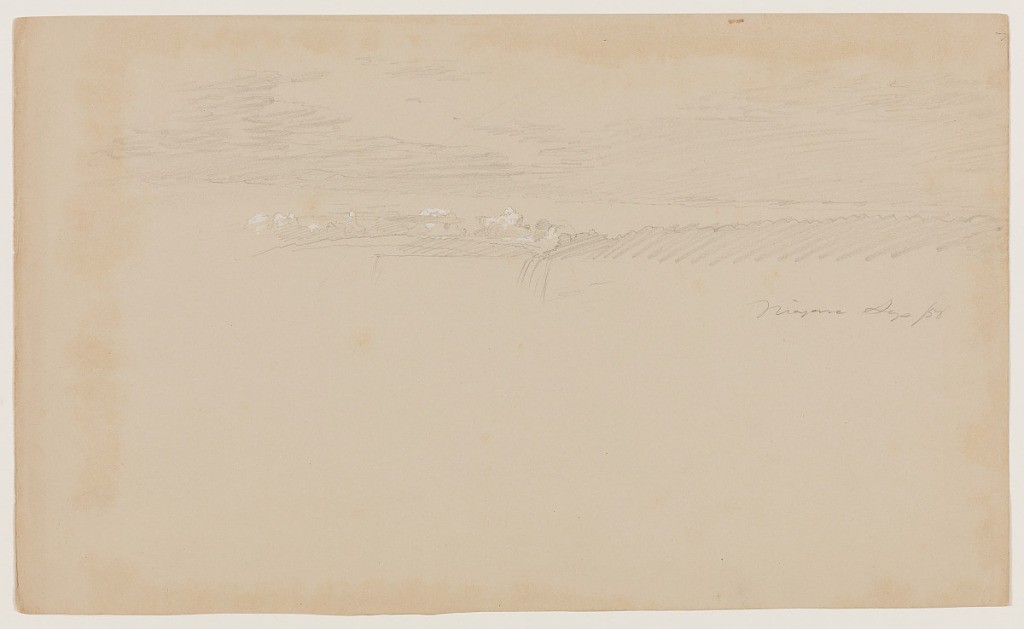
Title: Clouds over Niagara Falls, New York
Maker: Frederic Edwin Church, American, 1826–1900
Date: September 1858
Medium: Graphite and white gouache on tan wove paper
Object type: drawing
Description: Landscape sketch showing a view of a cloud-filled sky above the edge of Niagara Falls, likely viewed from the Canadian bank of the Niagara River. The top of the falls is minimally articulated, with one small ribbon of cascading water visible at center. The heavily wooded and loosely rendered opposite bank stretches across the composition while billowing clouds are highlighted in white gouache just above the horizon. A large cloud bank occupies the majority of the sky, otherwise.